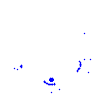
Particle: electron